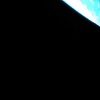
Label: space